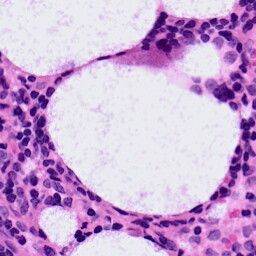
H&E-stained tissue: LymphNode